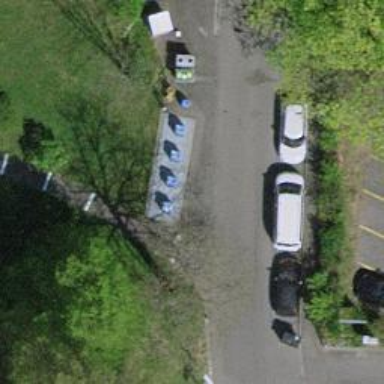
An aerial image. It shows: Recycling container at amenity designated for recycling.